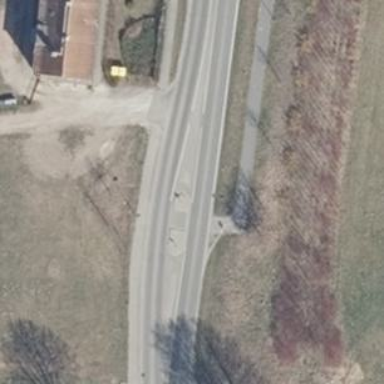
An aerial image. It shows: Sidewalk.